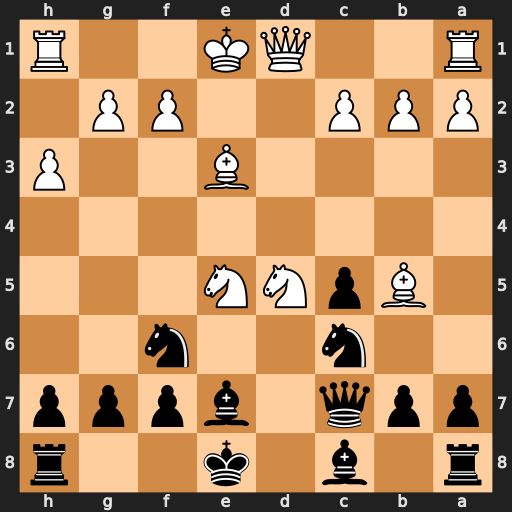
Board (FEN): r1b1k2r/ppq1bppp/2n2n2/1BpNN3/8/4B2P/PPP2PP1/R2QK2R
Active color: b
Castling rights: KQkq
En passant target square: -
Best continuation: Qxe5 Bxc6+ bxc6